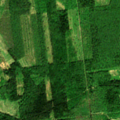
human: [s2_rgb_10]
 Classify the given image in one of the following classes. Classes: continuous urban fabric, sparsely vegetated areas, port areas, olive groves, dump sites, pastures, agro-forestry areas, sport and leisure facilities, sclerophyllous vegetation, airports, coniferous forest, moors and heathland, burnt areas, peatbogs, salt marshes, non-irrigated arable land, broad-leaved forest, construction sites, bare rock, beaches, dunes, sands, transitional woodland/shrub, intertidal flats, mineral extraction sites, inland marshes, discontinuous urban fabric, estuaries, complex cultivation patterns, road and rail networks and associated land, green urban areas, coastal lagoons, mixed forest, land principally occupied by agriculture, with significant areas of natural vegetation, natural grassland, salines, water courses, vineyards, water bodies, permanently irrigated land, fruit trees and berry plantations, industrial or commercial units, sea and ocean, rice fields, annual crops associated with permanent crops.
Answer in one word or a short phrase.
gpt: complex cultivation patterns, broad-leaved forest, coniferous forest, mixed forest